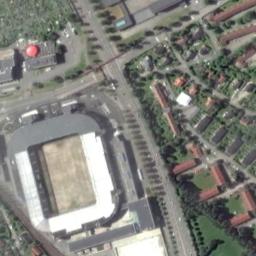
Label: stadium